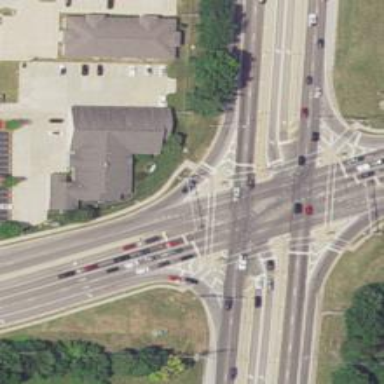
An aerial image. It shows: Lane divider on the road marked with dashed lines.